Question:
I have the above data populated until column D (i.e. Top Priority column). I am looking for a formula to copy values in column E (top priority acc no. in column E is the desired result shown in the image).
i.e. Match Top Priority(D) to Priority(C) column , where the match is true copy the corresponding-same row for column account number value in the column E. This has to be applied in the groupings of all the Location values, in column A.
I think it would be some sought of index match array function but I'm not able to build the formula if someone can helps please. Thanks
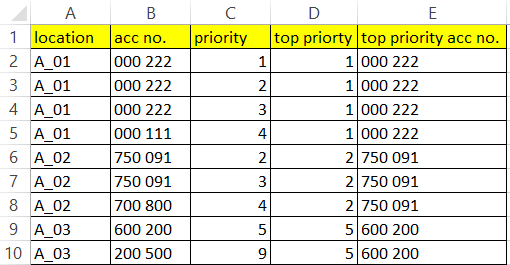
Answer: Array (Control + Shift + Enter) Formula in E2 and copy down
'=INDEX($B$2:$B$10,MATCH(D2,(IF($A$2:$A$10=A2,$C$2:$C$10)),0),1)'
<URL>
Formula is fine even if the data in not sorted on Location. Make sure top priority is same on all rows for a given location. Say, if you change D7 to 4, then E7 will be 800 as the formula will look for the 4th priority for the A2 location.